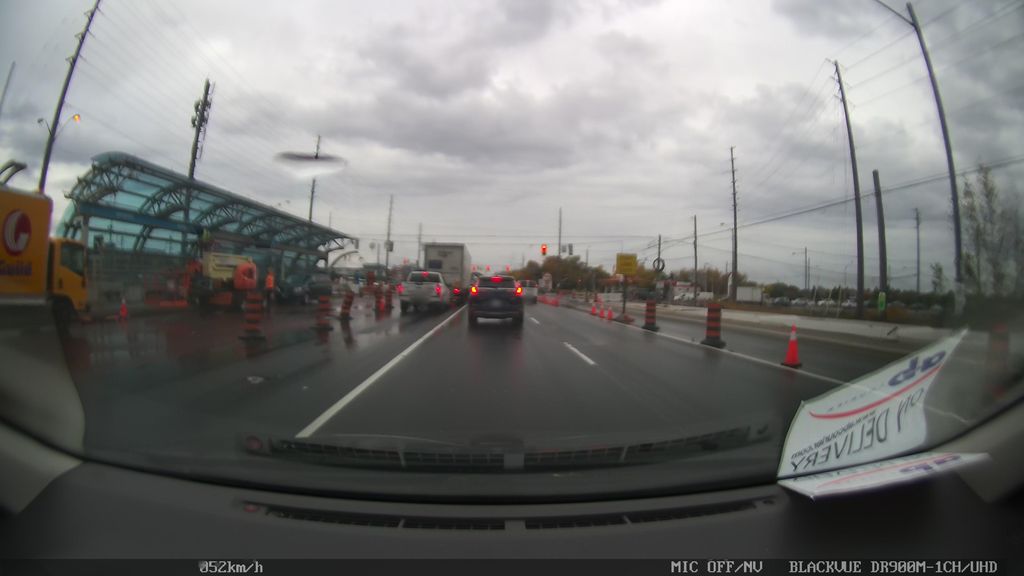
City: toronto